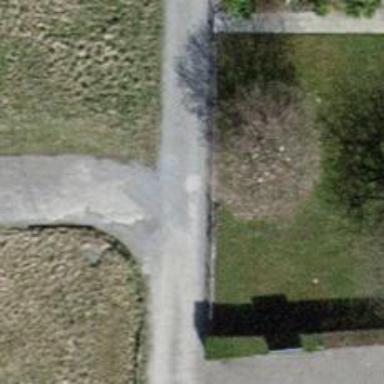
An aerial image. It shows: Living street with gravel surface.